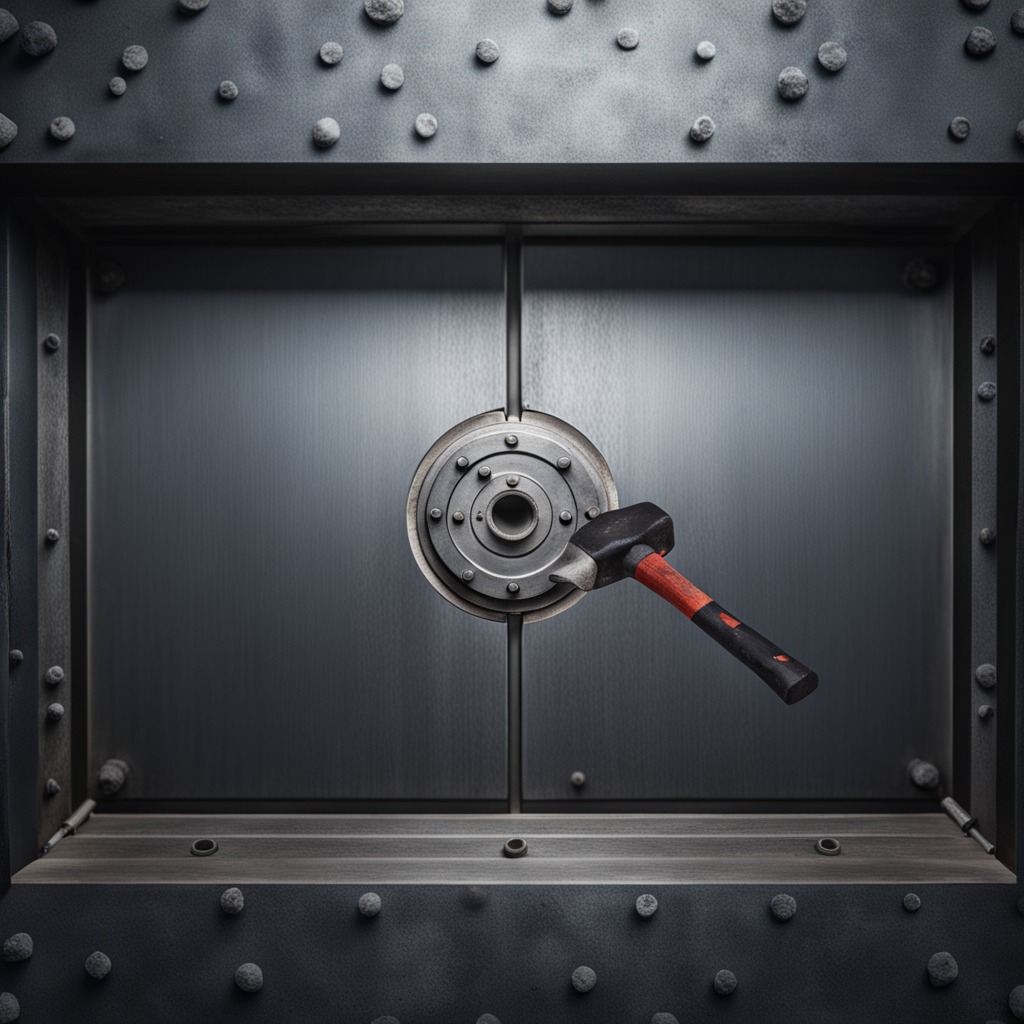
A hammer is lying on the cold steel table in a mining workshop.